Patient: sex F, age 36
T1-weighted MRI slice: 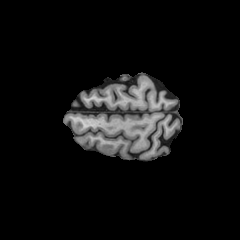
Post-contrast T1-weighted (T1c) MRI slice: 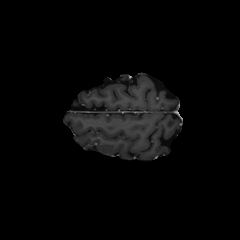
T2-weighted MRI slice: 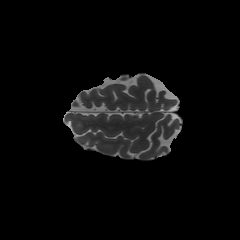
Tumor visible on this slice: no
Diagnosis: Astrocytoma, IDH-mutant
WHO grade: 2